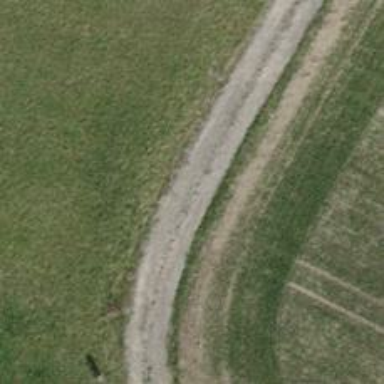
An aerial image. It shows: Gravel track with grade 4 classification.